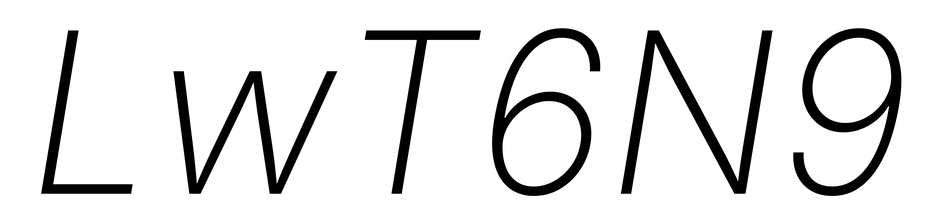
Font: Inter-Italic_ExtraLight_Italic